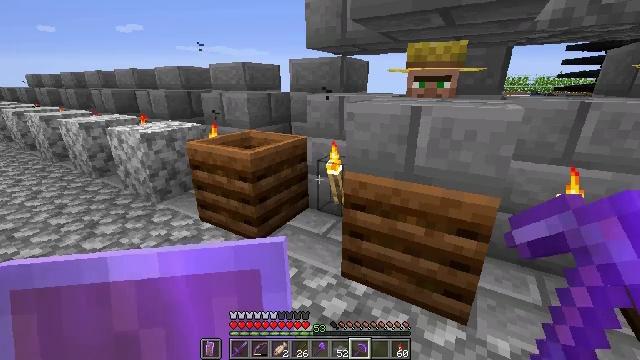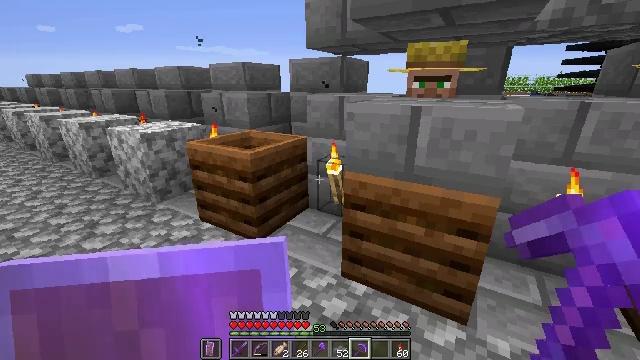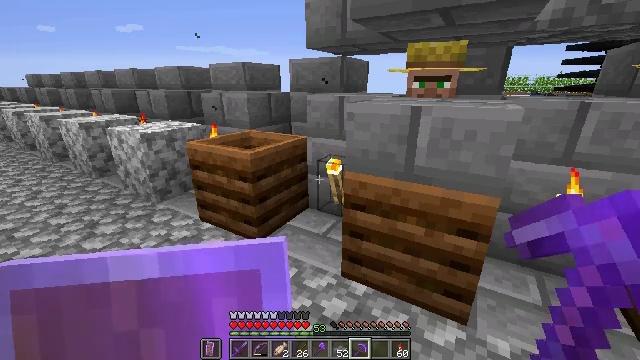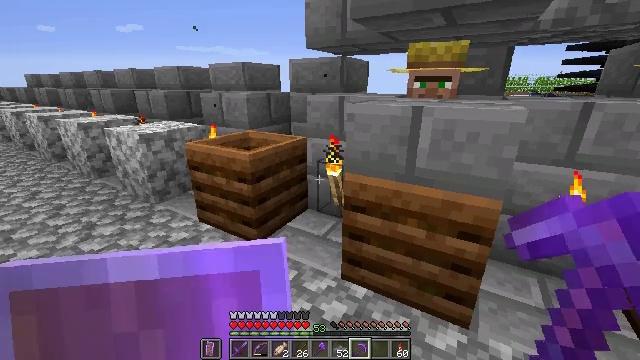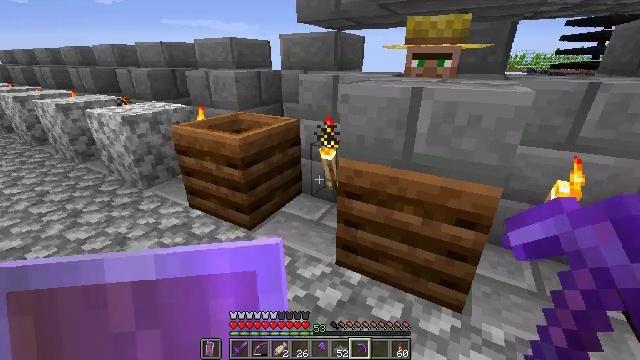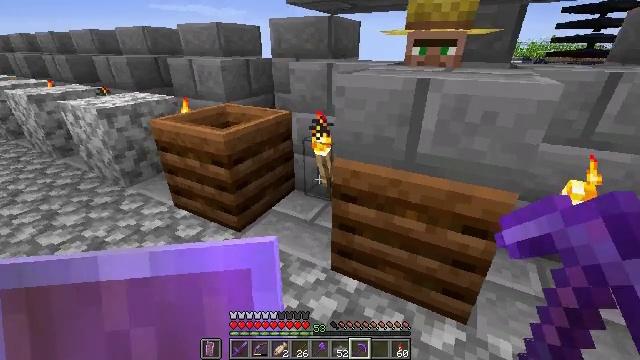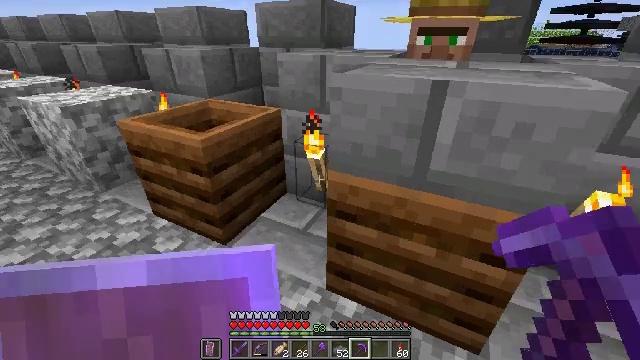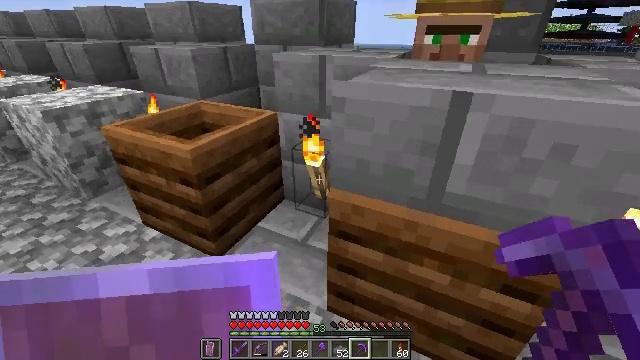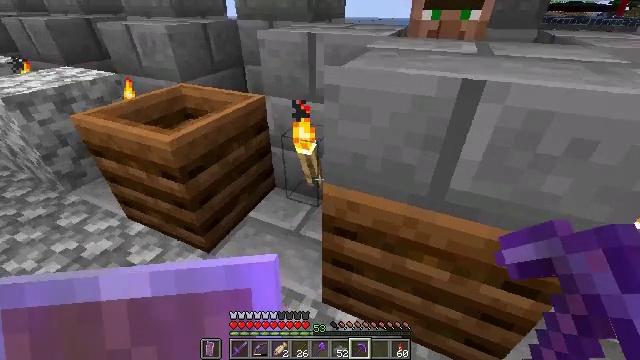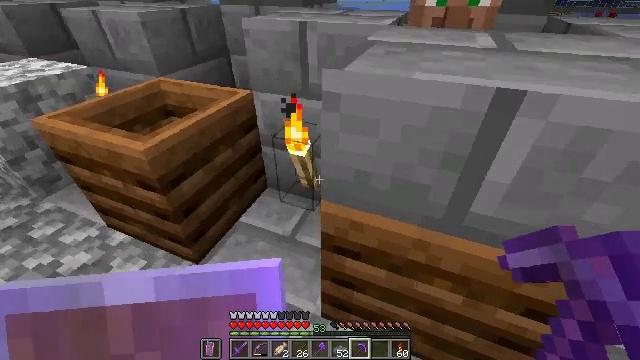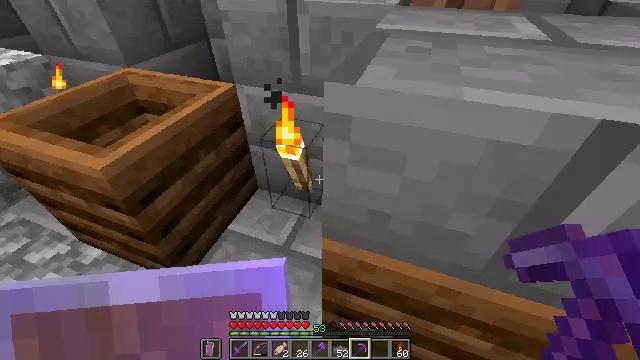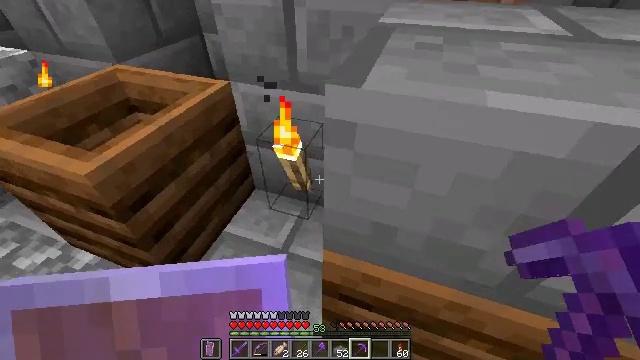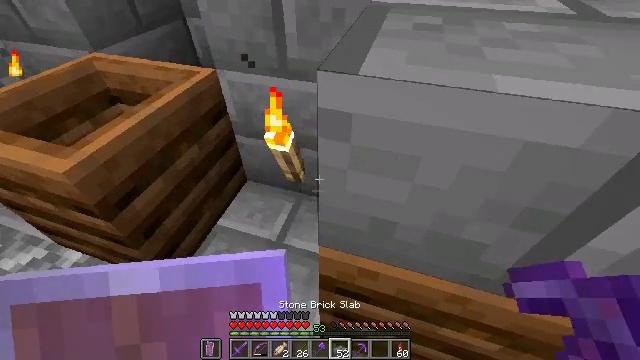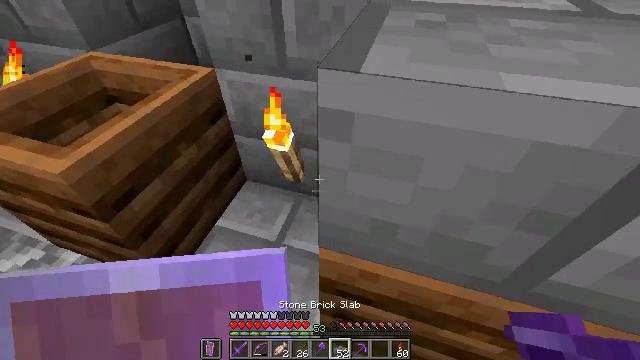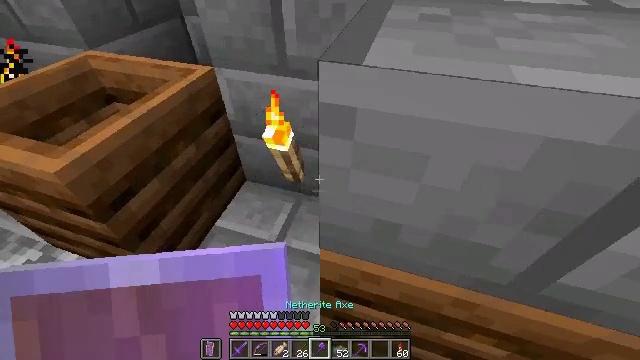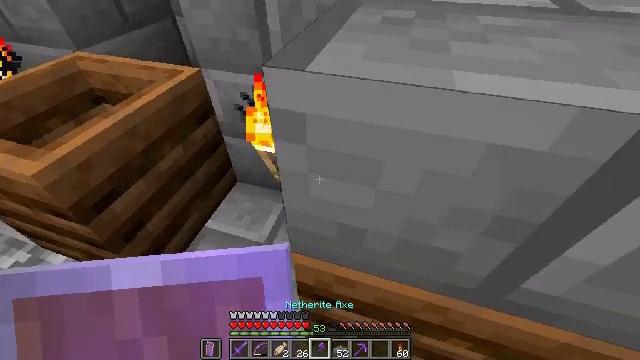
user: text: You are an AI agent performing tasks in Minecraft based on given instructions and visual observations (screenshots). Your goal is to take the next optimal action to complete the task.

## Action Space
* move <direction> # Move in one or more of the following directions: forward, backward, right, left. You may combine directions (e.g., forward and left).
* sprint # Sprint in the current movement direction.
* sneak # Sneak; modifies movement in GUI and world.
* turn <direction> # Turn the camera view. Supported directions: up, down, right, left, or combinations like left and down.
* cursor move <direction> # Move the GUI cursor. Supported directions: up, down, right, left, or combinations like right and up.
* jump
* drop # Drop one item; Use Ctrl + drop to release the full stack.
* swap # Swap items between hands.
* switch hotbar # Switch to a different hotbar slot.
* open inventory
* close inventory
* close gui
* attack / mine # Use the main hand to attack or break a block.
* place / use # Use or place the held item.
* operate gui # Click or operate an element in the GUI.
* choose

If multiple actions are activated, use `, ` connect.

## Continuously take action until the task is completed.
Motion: motion action
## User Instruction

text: Attack the composter to add it to your inventory.
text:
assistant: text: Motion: no_op
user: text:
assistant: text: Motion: no_op
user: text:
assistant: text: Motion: move forward
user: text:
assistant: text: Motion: move forward, turn right and down
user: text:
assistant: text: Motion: move forward, turn right and down
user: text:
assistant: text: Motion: move forward, turn right and down
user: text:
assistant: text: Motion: move forward
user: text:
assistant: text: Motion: move forward, turn right and down
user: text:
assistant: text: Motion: move forward, turn right and down
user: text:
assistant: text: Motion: turn right and down
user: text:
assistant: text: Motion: turn down
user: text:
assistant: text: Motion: turn right and down
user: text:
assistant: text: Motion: no_op
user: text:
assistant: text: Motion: no_op
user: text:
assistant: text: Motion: move right
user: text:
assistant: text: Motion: move right
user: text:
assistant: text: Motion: move right
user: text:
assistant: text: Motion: no_op
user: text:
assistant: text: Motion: no_op
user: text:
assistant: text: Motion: turn right and down
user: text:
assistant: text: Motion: turn right and down
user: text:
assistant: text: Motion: turn right and down
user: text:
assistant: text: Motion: turn right and down
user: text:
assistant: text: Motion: turn down
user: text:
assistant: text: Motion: no_op
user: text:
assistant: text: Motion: no_op
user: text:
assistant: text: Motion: no_op
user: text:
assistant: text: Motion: no_op
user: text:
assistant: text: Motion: attack / mine
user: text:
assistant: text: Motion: attack / mine